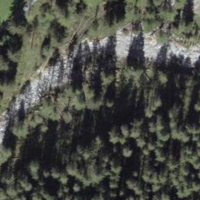
EUNIS habitat code: 44
Species observed at this site:
Dactylorhiza sambucina